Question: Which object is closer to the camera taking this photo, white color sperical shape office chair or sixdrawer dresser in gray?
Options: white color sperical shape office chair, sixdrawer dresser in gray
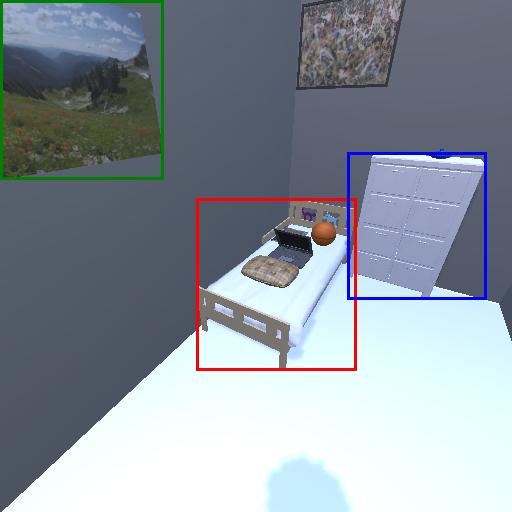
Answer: white color sperical shape office chair